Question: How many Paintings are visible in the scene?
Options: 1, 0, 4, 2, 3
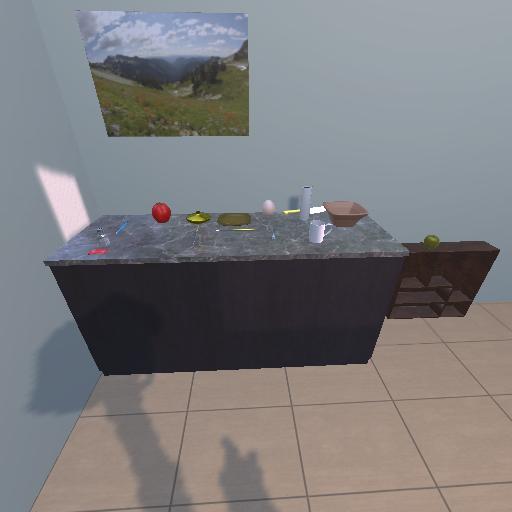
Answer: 1